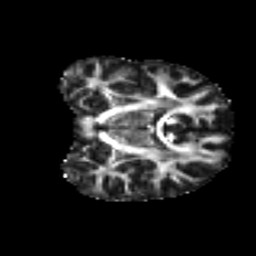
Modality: FA
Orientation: coronal
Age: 24
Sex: female
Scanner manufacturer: ge
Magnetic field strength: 3 T
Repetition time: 7.8 s
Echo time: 0.0606 s